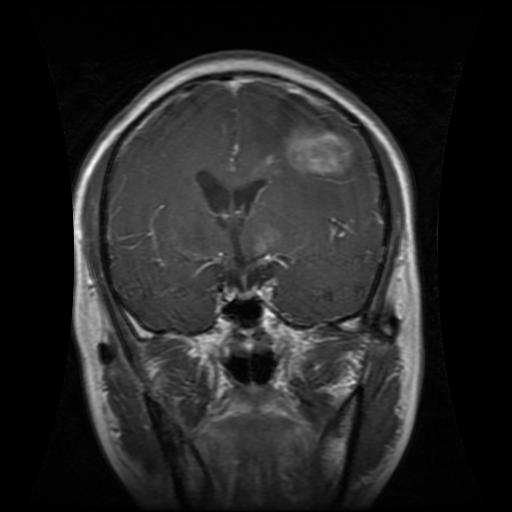
Label: glioma